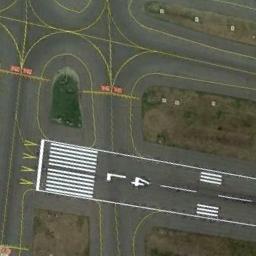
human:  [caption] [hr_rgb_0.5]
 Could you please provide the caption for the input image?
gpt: Next to many complex staggered runways are large brown bare fields with white '4L' and short and yellow arrow signs on the runway .

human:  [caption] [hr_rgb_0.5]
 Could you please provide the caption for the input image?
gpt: The runway connects some other roads and the designation marking is 4L .

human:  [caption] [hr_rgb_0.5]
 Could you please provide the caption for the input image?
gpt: The grass is beside the runway .

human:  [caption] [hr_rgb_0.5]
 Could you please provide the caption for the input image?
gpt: The runway is on the bare land next to the grass .

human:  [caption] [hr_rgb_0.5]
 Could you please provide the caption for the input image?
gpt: The runway is marked with white lines and numbers .